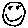
Label: smiley face